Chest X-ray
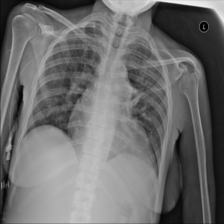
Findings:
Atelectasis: positive
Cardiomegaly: negative
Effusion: positive
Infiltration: positive
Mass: negative
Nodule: negative
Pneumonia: negative
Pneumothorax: negative
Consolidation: negative
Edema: negative
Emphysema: negative
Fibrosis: negative
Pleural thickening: negative
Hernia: negative